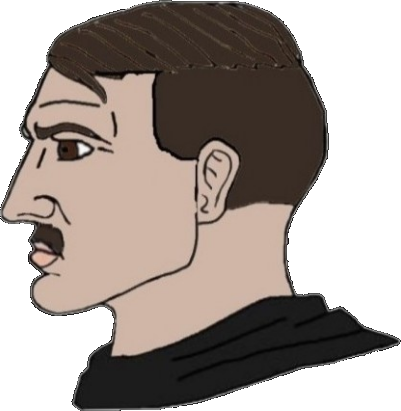
Label: 4_Yes_Chad